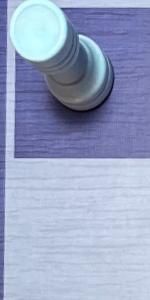
Label: Empty